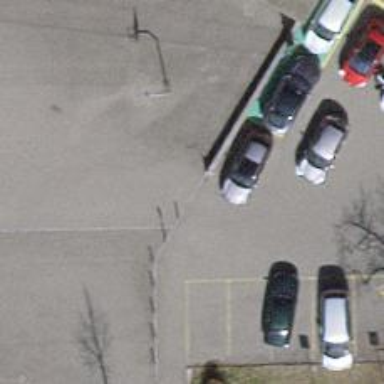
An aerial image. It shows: Bollard.